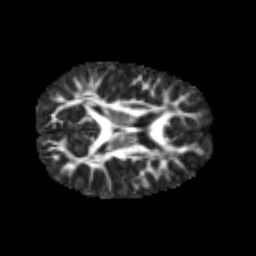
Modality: FA
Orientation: axial
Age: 6
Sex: male
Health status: healthy